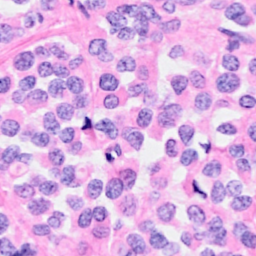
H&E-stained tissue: Breast